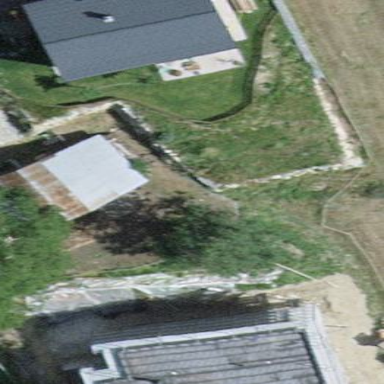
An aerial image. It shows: Barn.